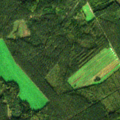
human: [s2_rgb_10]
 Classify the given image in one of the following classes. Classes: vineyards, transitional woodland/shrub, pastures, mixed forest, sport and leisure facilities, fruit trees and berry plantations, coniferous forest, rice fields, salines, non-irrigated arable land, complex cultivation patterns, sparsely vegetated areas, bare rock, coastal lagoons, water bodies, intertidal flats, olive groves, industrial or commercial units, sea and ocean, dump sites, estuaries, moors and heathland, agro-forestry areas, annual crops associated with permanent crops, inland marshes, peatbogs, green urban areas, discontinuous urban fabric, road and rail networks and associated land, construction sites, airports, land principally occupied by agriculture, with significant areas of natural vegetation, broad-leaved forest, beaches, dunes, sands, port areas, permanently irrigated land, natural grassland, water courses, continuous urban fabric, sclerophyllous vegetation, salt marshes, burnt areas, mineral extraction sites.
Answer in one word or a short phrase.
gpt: non-irrigated arable land, coniferous forest, mixed forest